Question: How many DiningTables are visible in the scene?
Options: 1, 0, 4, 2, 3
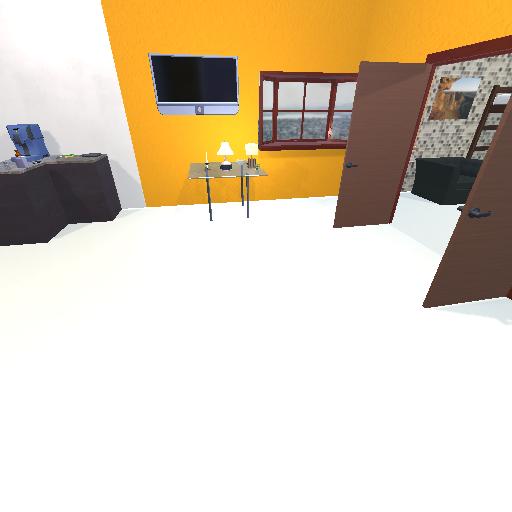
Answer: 1